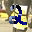
Label: 2